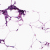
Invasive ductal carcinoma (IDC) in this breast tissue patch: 0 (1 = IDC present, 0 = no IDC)